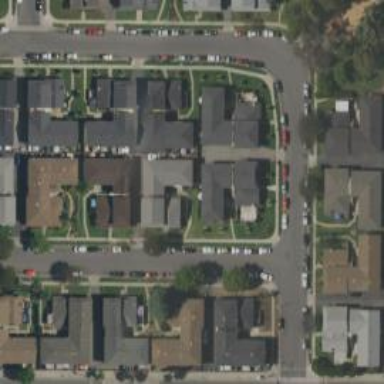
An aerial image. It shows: Alley classified as service road.